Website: bh-photo
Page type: customer-info-address
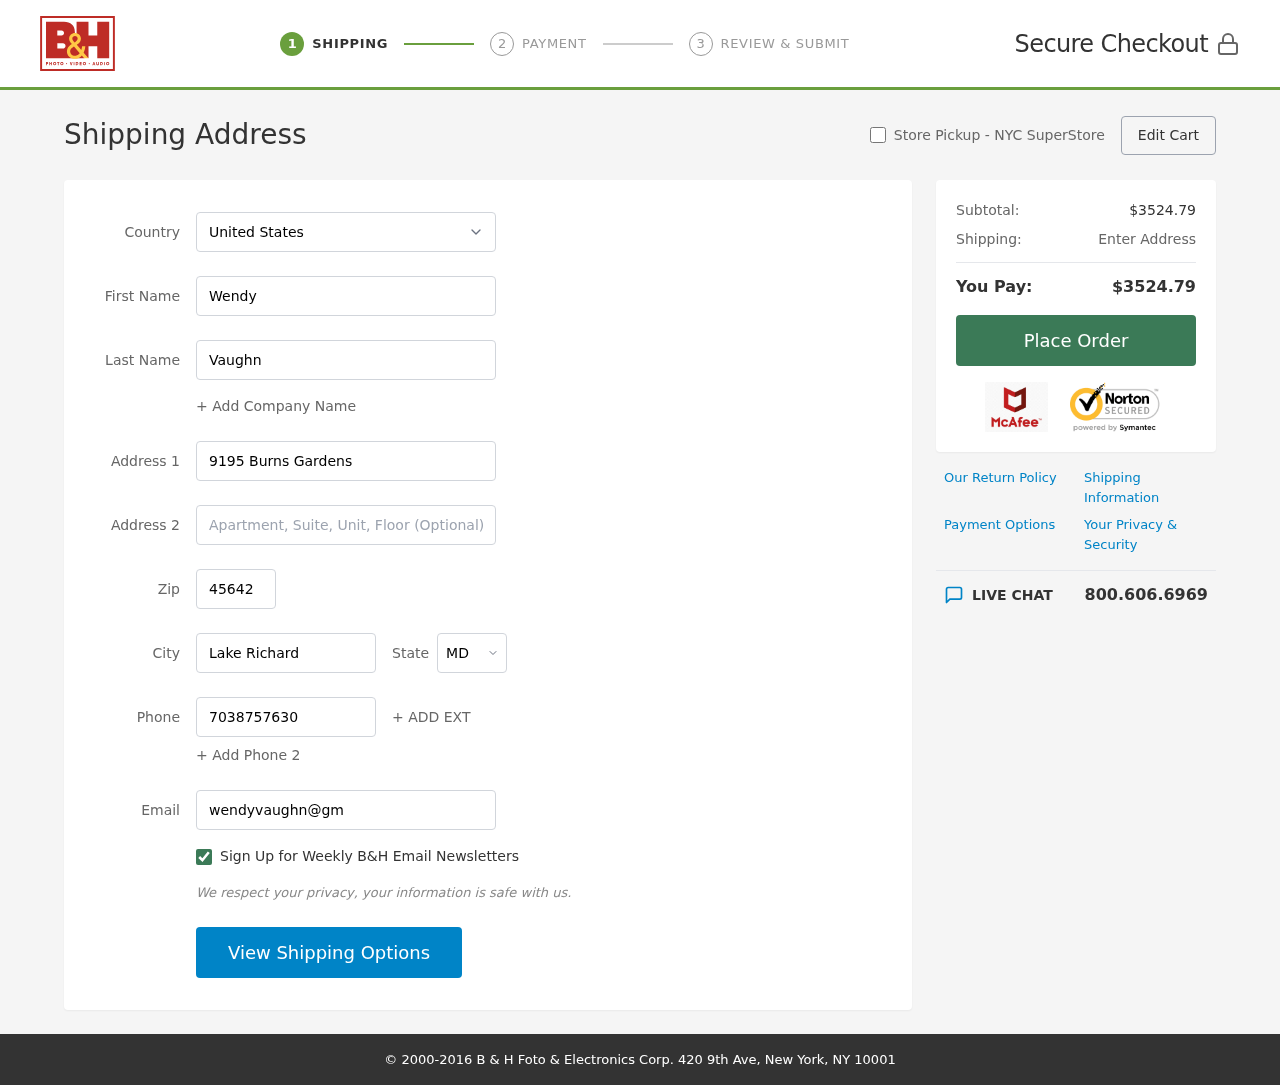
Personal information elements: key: PII_CITY
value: Lake Richard
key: PII_COUNTRY
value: United States
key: PII_EMAIL
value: wendyvaughn@gmail.com
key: PII_FIRSTNAME
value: Wendy
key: PII_LASTNAME
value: Vaughn
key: PII_PHONE
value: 7038757630
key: PII_POSTCODE
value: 45642
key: PII_STATE_ABBR
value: MD
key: PII_STREET
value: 9195 Burns Gardens
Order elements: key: ORDER_SUBTOTAL
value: $3524.79
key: ORDER_TOTAL
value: $3524.79